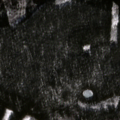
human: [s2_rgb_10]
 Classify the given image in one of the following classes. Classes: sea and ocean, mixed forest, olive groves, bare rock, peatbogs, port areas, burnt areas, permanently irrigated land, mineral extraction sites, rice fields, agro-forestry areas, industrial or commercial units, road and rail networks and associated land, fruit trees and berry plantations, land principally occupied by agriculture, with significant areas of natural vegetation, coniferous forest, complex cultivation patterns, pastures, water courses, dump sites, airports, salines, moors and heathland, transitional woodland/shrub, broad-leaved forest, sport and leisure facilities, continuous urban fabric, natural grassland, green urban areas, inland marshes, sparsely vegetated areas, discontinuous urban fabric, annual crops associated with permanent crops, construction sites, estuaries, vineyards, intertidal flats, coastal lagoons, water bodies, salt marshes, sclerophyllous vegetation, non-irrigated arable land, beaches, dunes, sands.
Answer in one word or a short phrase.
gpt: broad-leaved forest, coniferous forest, mixed forest